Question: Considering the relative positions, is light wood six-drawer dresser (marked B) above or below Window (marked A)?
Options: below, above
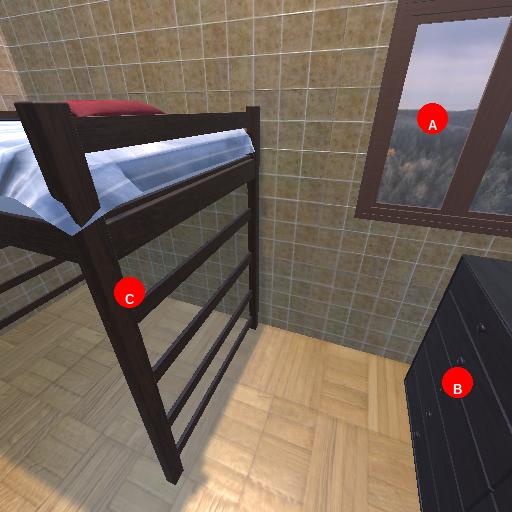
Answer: below